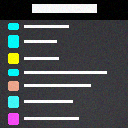
Screen state: on